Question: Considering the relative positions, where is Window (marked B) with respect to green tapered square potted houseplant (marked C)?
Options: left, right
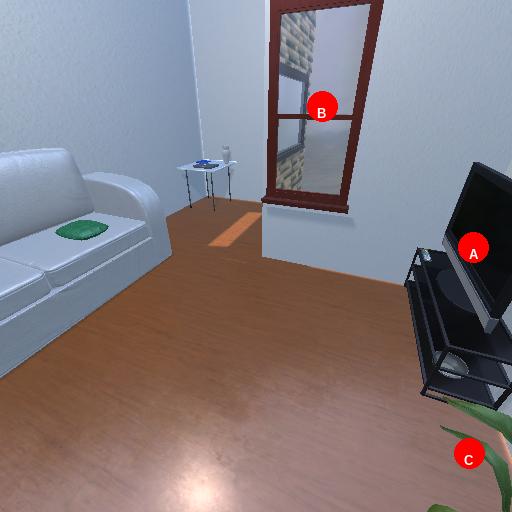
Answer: left